Field crop: maize
Growth stage: 2
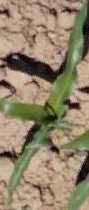
Species: maize